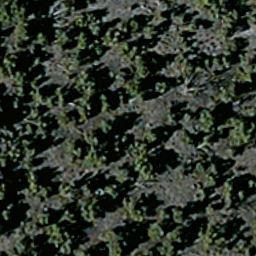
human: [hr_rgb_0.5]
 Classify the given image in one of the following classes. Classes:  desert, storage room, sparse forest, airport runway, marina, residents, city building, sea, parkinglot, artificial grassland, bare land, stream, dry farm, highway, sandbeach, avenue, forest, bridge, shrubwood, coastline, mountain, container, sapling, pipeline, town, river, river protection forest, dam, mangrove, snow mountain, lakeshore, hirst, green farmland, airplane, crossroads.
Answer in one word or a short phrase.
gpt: sparse forest